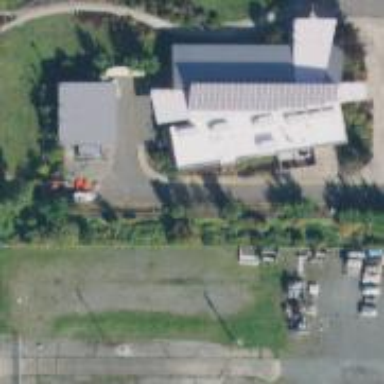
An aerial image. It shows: Commercial building.